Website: lowes
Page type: account-selection
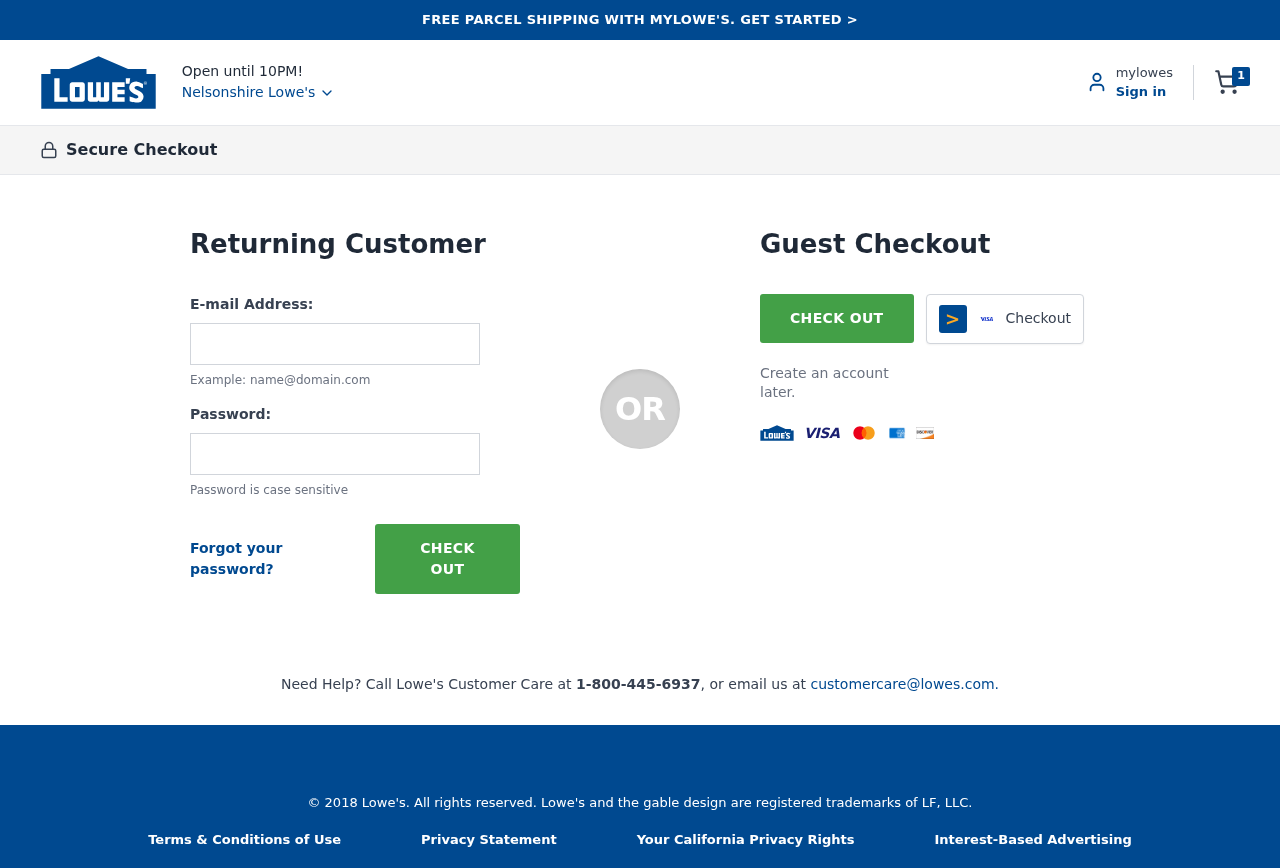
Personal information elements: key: PII_CITY
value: Nelsonshire Lowe's
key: PII_LOGIN_USERNAME
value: jesusmoore65
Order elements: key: ORDER_NUM_ITEMS
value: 1